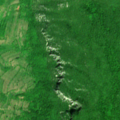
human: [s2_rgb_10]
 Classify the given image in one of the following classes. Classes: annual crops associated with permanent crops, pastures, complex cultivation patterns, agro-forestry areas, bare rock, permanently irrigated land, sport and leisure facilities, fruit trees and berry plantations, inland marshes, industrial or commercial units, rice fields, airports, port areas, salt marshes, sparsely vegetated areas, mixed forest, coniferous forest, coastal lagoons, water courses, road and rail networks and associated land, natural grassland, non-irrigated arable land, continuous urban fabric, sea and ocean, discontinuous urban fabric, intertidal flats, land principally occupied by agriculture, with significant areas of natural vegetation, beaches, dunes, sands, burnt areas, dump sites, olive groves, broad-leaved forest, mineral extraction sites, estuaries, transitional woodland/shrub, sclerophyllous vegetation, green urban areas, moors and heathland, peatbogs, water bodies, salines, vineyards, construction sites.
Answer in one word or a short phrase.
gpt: complex cultivation patterns, land principally occupied by agriculture, with significant areas of natural vegetation, broad-leaved forest, transitional woodland/shrub